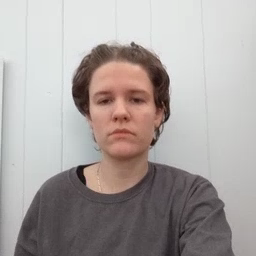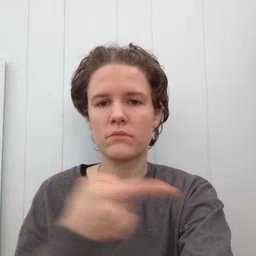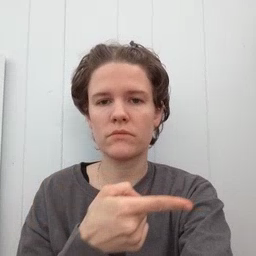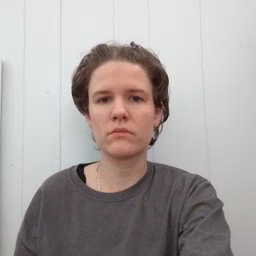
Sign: hesheit